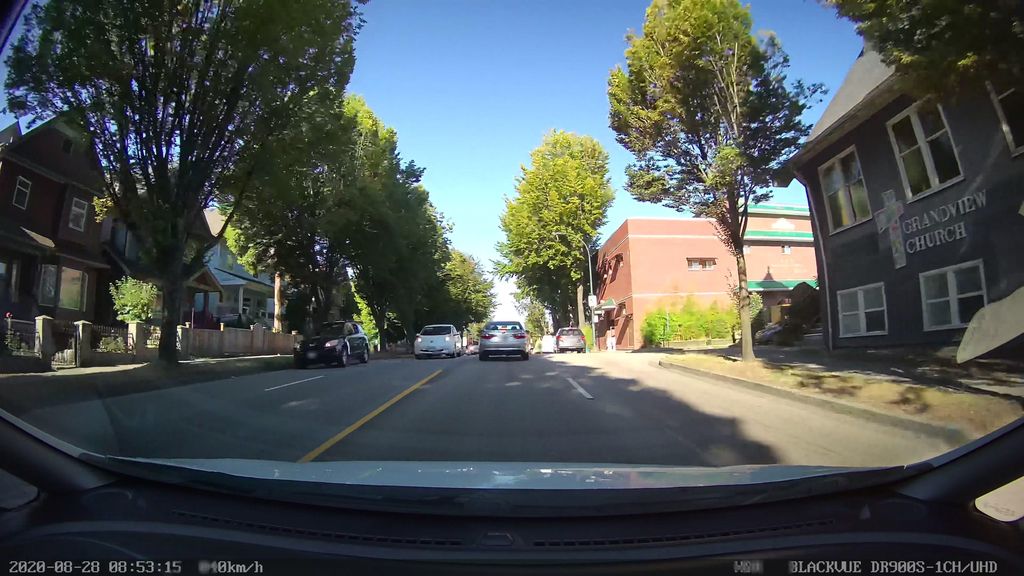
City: vancouver